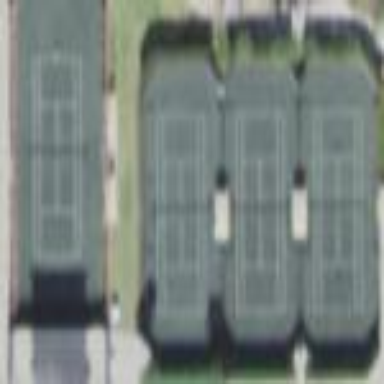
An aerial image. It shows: Tennis court on the leisure land pitch.